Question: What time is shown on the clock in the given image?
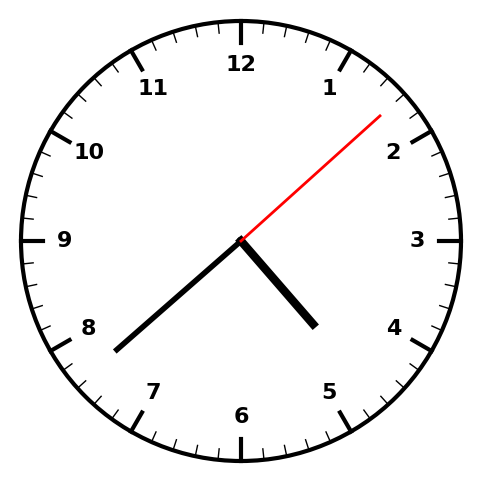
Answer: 04:38:08